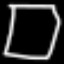
Label: square